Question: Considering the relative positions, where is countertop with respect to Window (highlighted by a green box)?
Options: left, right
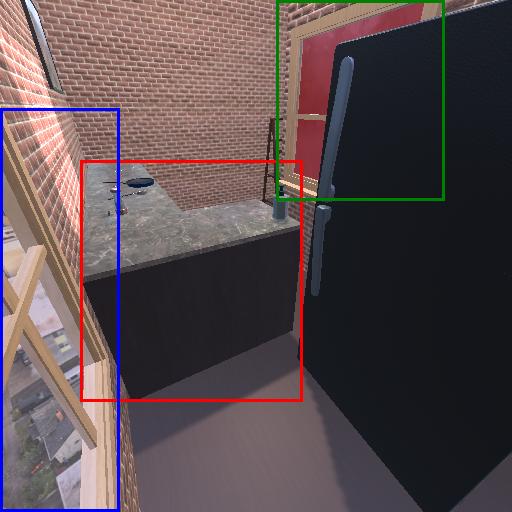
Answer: left